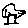
Label: tree